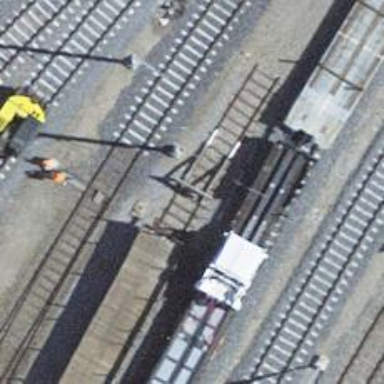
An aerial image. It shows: Railway buffer stop.